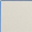
Piece: xx